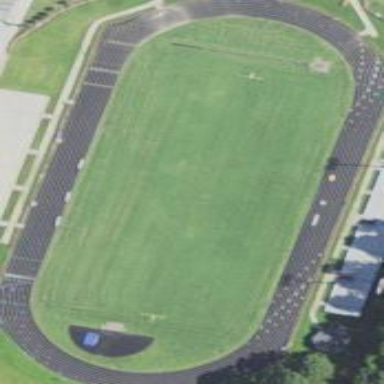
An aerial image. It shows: Asphalt track on leisure land.